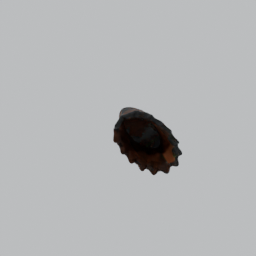
Label: decoration